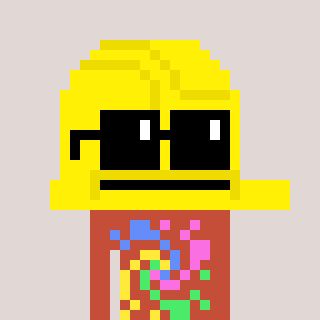
a pixel art character with square black sunglasses, a construction helmet-shaped head and a rust-colored body on a warm background